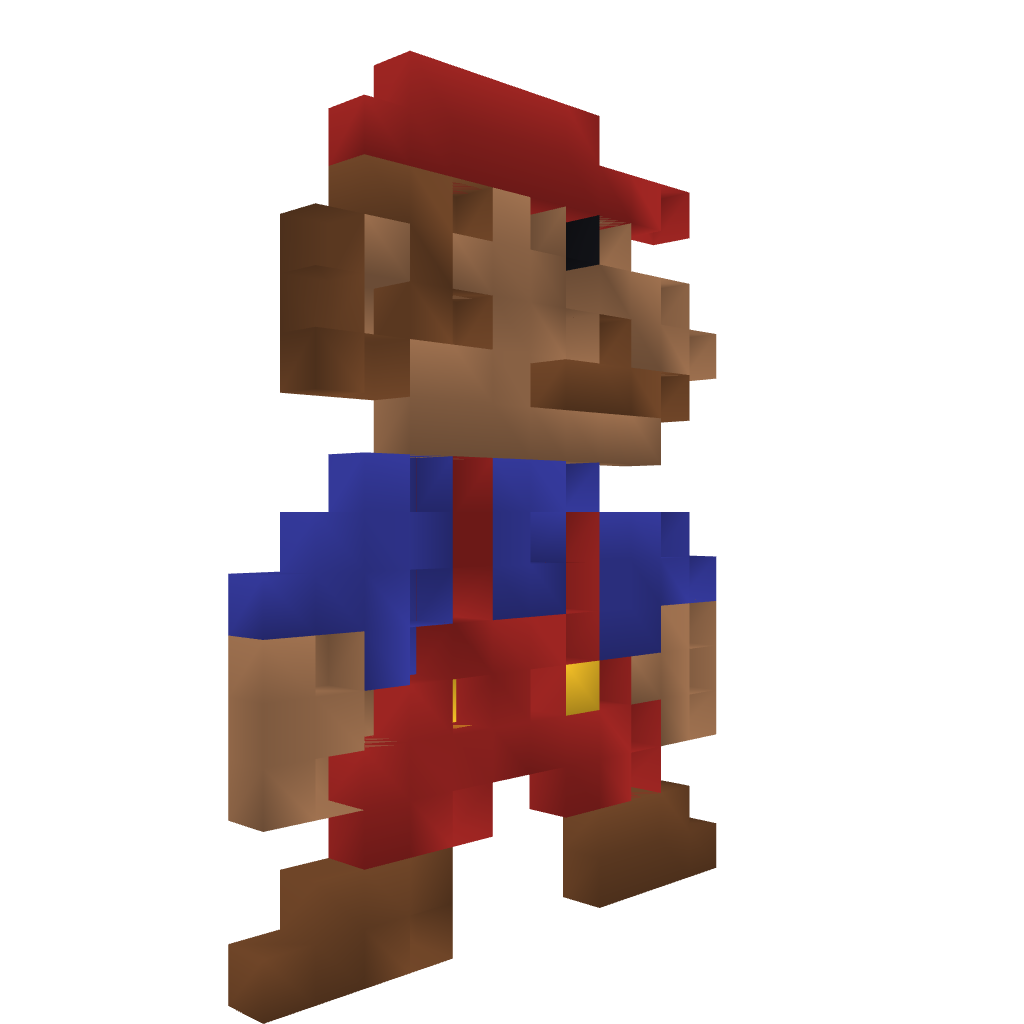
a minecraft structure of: Super Mario 8-Bit Style [Standing]